Question: I am running a test case using java & fitnesse...
while Clicking on the "Test" button from below image,

It showing error as follows:
'''
Standard Error:
Exception in thread "main" java.lang.NoClassDefFoundError: ":build/classes://////var/www/git/vodaware/java/Build:/root/leadout-tests///////var/www/git/vodaware/java/supportLibs/mockito-all-1/9/5/jar:/root/leadout-tests///////var/www/git/vodaware/java/supportLibs/jsp-api/jar:/root/leadout-tests///////var/www/git/vodaware/java/supportLibs/testng-6/8/7/jar:/root/leadout-tests///////var/www/git/vodaware/java/supportLibs/servlet-api/jar:/root/leadout-tests///////var/www/git/vodaware/java/supportLibs/jcip-annotations-1/0/jar
Caused by: java.lang.ClassNotFoundException: ":build.classes:......var.www.git.vodaware.java.Build:.root.leadout-tests.......var.www.git.vodaware.java.supportLibs.mockito-all-1.9.5.jar:.root.leadout-tests.......var.www.git.vodaware.java.supportLibs.jsp-api.jar:.root.leadout-tests.......var.www.git.vodaware.java.supportLibs.testng-6.8.7.jar:.root.leadout-tests.......var.www.git.vodaware.java.supportLibs.servlet-api.jar:.root.leadout-tests.......var.www.git.vodaware.java.supportLibs.jcip-annotations-1.0.jar
at java.net.URLClassLoader$1.run(URLClassLoader.java:217)
at java.security.AccessController.doPrivileged(Native Method)
at java.net.URLClassLoader.findClass(URLClassLoader.java:205)
at java.lang.ClassLoader.loadClass(ClassLoader.java:323)
at sun.misc.Launcher$AppClassLoader.loadClass(Launcher.java:294)
at java.lang.ClassLoader.loadClass(ClassLoader.java:268)
Could not find the main class: ":build/classes:../../var/www/git/vodaware.java/Build:/root/leadout-tests/../../var/www/git/vodaware.java/supportLibs/mockito-all-1.9.5.jar:/root/leadout-tests/../../var/www/git/vodaware.java/supportLibs/jsp-api.jar:/root/leadout-tests/../../var/www/git/vodaware.java/supportLibs/testng-6.8.7.jar:/root/leadout-tests/../../var/www/git/vodaware.java/supportLibs/servlet-api.jar:/root/leadout-tests/../../var/www/git/vodaware.java/supportLibs/jcip-annotations-1.0.jar. Program will exit.
'''
What is the cause of this logs? Please anyone help me.
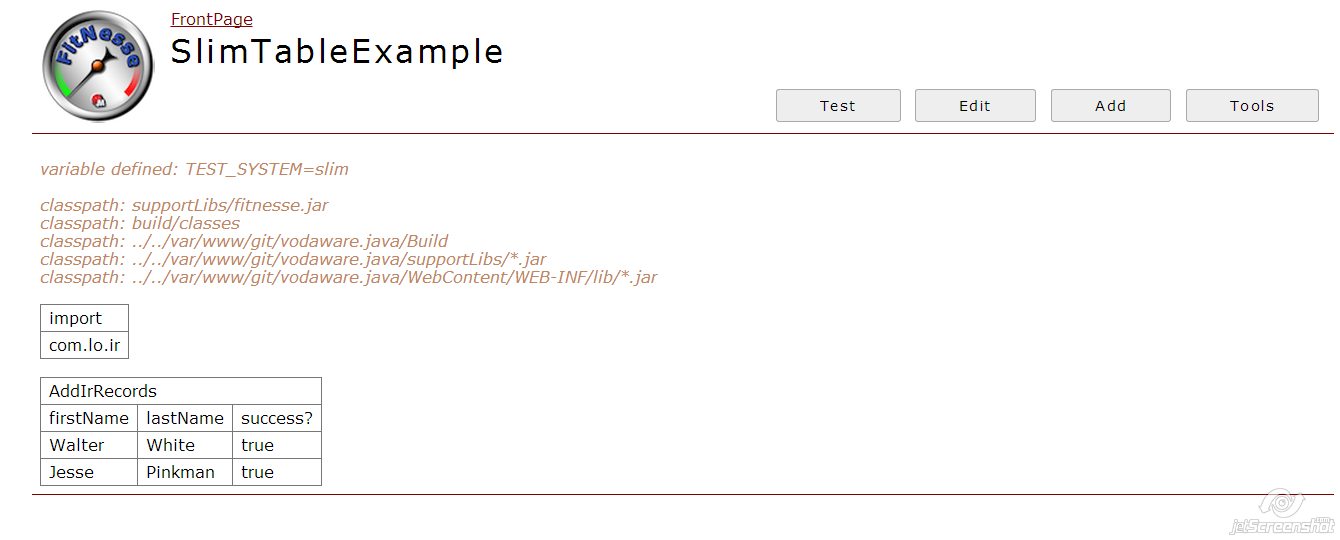
Answer: As the error says, the program is not able to find the java class. You need to make sure the
class path is set properly and also make sure the package location is set properly.
Ex:
classpath: foo/bar/
package: jane/doe.class
See to it that you mention the package hierarchy properly while setting it in the fitnesse column.
Hope this helps.